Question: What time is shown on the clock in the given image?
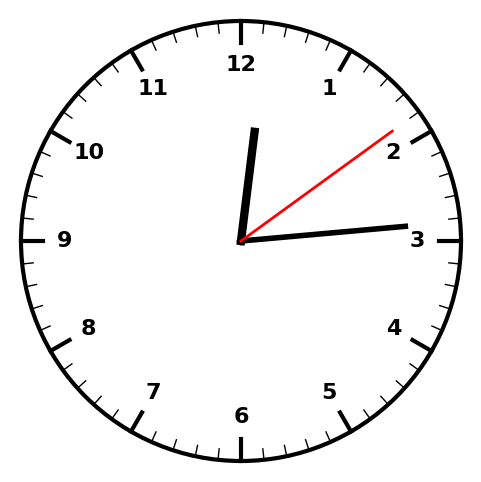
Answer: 12:14:09